Interaction volume radius: 5 \u00c5
Interaction volume height: 25 \u00c5
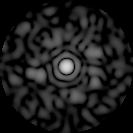
Disorder parameter: 0.8515